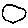
Label: circle